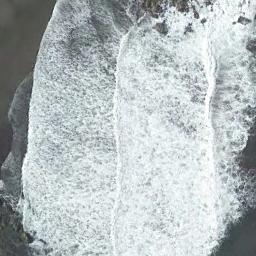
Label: beach